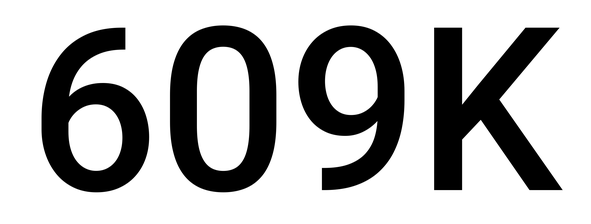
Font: Roboto_Medium